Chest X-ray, PA view. Patient: 39 years old, sex F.
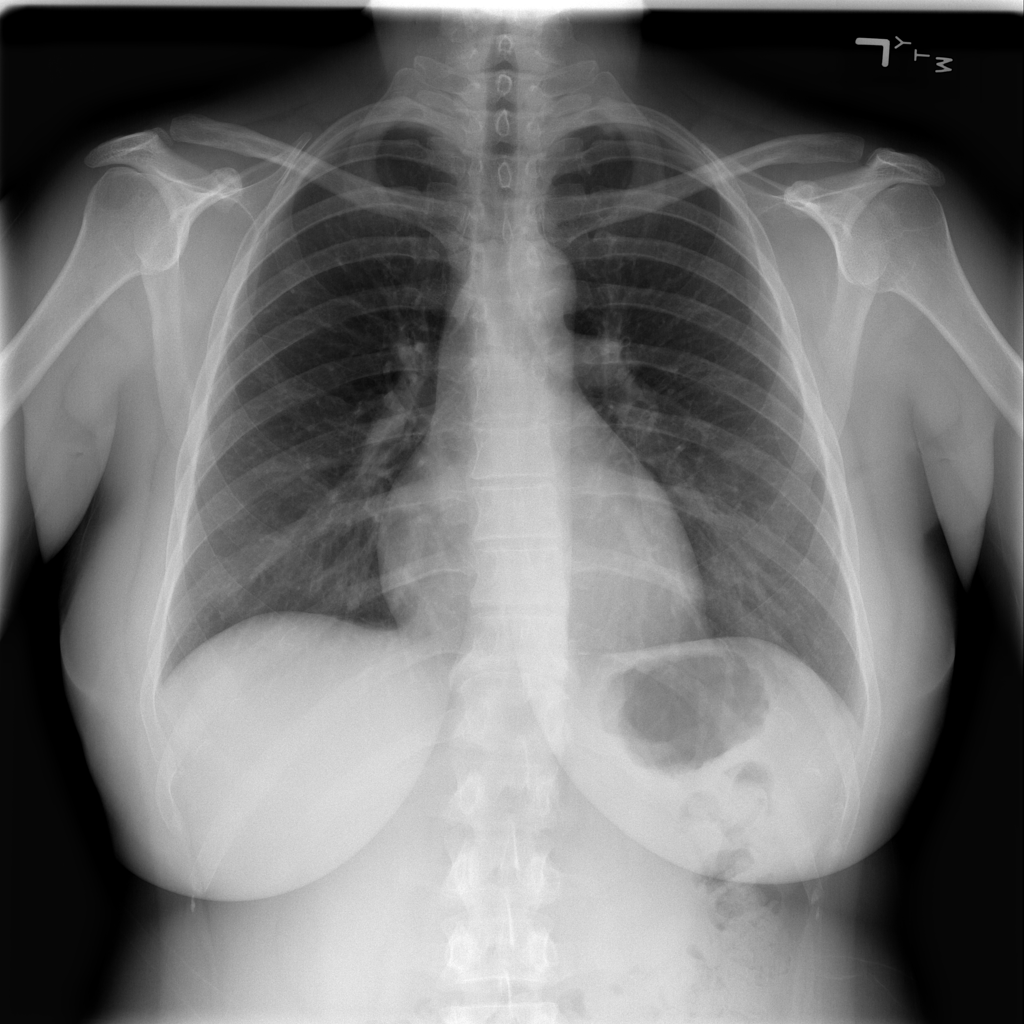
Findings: No Finding